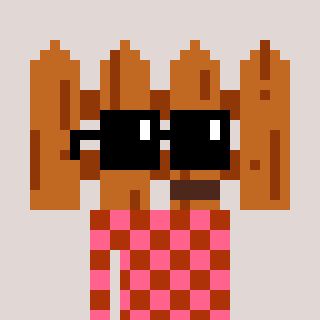
a pixel art character with square black sunglasses, a fence-shaped head and a hotbrown-colored body on a warm background